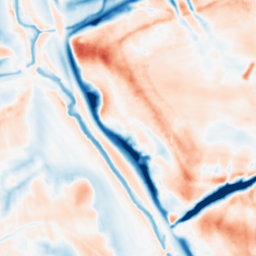
Category: multiscale
Decomposition family: dog
Decomposition parameters: sigma_low: 1
sigma_high: 10
Upsampling method: fft_zeropad
Upsampling parameters: scale: 2
Upsampling scale: 2